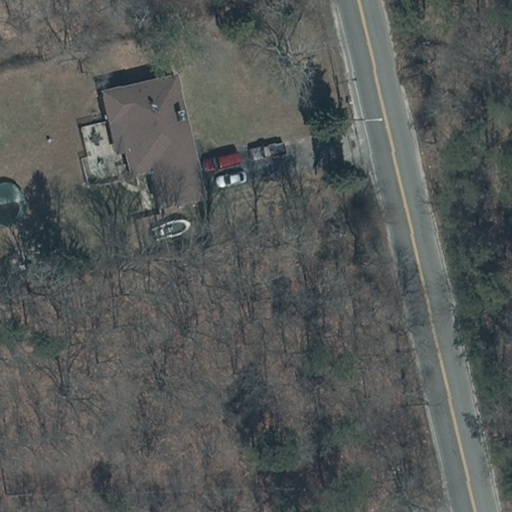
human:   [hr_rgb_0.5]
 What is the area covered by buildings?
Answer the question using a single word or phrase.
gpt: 443m2

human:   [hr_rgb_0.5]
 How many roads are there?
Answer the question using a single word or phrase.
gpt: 1

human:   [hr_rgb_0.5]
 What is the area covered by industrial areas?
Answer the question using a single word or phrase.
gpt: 10435m2

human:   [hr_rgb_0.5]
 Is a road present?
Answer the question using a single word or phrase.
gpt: yes

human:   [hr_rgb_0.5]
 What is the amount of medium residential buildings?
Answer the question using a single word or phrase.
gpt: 1

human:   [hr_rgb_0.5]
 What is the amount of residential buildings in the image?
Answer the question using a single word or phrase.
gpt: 1

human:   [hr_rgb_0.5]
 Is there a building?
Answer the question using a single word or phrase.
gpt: yes

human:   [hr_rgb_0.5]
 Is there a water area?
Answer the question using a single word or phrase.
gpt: no

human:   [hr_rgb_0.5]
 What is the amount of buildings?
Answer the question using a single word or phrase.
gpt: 1

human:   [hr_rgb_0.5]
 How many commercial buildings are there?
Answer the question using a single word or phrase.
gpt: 0

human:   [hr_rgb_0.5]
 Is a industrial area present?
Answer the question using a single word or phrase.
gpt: yes

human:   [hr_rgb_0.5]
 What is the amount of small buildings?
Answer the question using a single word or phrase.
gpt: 0

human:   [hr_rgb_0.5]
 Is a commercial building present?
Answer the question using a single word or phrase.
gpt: no

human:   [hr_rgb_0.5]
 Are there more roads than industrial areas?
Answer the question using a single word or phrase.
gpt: no

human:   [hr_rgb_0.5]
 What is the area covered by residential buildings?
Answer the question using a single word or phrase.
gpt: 443m2

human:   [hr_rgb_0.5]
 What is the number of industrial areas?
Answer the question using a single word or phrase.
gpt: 1

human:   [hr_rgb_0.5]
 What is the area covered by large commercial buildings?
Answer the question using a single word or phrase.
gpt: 0m2

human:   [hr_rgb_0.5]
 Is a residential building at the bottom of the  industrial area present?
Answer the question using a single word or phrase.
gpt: yes

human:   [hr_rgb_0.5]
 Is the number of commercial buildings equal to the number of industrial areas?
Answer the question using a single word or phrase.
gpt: no

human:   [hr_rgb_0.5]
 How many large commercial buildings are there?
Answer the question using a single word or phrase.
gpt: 0

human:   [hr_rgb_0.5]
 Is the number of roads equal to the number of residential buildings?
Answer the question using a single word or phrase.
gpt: yes

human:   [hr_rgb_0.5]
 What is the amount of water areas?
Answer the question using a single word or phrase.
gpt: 0

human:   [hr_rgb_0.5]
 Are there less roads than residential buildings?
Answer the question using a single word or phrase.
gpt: no

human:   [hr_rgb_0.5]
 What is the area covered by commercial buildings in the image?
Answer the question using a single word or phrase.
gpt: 0m2

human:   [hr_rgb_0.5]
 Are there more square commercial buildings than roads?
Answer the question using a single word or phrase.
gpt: no

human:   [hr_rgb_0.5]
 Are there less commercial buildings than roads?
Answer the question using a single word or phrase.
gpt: yes

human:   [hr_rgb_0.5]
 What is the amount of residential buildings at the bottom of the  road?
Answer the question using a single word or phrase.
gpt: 0

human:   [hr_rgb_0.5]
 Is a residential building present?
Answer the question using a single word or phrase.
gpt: yes

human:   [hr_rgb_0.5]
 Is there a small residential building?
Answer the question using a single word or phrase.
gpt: no

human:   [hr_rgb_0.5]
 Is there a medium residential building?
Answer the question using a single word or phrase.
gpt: yes

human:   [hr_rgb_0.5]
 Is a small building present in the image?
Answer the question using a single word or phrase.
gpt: no

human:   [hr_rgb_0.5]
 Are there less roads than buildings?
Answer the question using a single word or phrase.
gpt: no

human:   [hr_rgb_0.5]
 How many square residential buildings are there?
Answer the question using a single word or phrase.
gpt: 0

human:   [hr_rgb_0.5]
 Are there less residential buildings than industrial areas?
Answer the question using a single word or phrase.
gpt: no

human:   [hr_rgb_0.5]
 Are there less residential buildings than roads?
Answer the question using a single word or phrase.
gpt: no

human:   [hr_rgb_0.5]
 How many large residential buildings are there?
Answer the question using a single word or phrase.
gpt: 0

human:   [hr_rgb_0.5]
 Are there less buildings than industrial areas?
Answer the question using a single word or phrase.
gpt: no

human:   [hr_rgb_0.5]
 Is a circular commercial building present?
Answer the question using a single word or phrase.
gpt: no

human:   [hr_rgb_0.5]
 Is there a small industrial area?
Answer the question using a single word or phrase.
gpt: no

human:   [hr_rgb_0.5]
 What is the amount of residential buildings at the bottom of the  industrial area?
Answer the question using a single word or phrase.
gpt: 1

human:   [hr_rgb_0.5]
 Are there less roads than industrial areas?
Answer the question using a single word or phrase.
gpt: no

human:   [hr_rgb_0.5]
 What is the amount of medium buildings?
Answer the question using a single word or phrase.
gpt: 1

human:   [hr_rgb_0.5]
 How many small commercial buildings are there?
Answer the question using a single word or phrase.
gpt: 0

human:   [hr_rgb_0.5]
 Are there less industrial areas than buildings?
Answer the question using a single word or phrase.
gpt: no

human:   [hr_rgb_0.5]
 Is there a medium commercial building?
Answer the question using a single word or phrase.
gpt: no

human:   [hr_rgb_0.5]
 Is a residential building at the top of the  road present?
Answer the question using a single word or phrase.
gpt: yes

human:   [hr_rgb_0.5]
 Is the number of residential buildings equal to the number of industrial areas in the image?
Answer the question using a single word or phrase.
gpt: yes

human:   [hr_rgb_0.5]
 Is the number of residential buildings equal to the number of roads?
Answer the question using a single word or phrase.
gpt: yes

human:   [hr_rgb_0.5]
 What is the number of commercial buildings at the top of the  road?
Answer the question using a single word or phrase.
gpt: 0

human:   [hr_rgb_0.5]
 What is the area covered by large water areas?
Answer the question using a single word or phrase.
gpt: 0m2

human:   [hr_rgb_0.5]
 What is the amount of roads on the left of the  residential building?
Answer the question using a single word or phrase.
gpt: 0

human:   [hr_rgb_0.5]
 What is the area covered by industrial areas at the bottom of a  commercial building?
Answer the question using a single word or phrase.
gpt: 0m2

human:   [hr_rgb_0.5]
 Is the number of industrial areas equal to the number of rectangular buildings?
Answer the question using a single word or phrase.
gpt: no

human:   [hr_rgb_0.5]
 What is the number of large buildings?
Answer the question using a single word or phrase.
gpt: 0

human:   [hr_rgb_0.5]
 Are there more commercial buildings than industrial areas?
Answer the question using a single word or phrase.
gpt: no

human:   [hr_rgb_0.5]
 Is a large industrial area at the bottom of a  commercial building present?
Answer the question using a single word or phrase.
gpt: no

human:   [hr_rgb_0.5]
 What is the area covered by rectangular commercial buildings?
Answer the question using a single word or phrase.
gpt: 0m2

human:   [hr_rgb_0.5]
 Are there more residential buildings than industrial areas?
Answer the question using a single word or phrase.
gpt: no

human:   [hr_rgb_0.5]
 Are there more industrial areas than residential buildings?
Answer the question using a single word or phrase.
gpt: no

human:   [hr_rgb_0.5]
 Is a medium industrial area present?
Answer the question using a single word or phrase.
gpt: no

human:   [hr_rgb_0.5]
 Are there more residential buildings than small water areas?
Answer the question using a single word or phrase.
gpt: yes

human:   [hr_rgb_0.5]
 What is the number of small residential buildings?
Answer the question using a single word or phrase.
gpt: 0

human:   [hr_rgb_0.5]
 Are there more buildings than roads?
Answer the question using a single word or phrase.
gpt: no

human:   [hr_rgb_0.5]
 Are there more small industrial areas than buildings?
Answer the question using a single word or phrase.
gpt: no